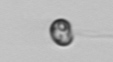
Label: flagellate